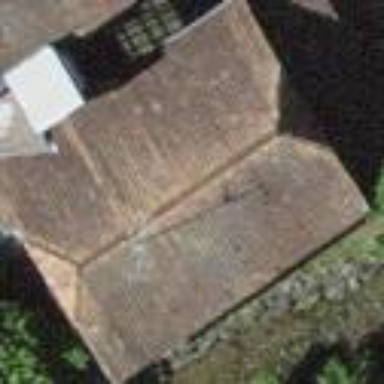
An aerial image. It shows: Rural barn.